Question: Consider the following scene.

I transformed pMin and pMax from world space to viewport space. The area bound by pMin and pMax follows the users mouse sliding over the plane (larger rectangle).
Is there a way inside the fragment shader to decide if the fragment lies within the inner area or not? I tried comparing with gl_FragCoord.x and gl_FragCoord.z but it does not yield correct results.
'''
if((gl_FragCoord.x < splitMax.x && gl_FragCoord.x > splitMin.x)
&& (gl_FragCoord.z < splitMax.z && gl_FragCoord.z > splitMin.z)){
//within area following the mouse
} else {
//outside of area following the mouse
}
'''
In cascaded shadow mapping, shadow maps are chosen based on the fragment's z value and whether it lies inside the computed frustum split z values. I'm trying to do the same only that I want my look up to also consider the x coordinate.
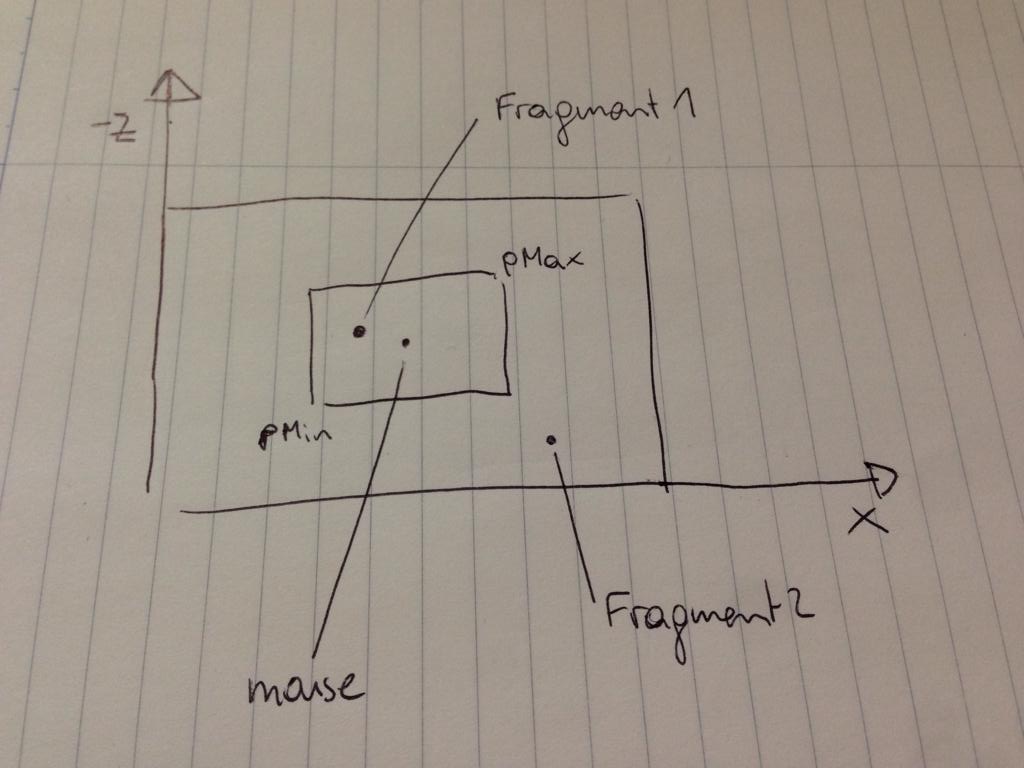
Answer: Thanks to a guy in ##opengl on freenode, I managed to get this working the following way:
: Transform the incoming vertex to world space
'''
out vec4 worldPos;
...
worldPos = modelMatrix * vec4(vertex, 1.0);
'''
: Send in pMin and pMax in world space coordinates
'''
in vec3 pMin, pMax;
in vec4 worldPos;
...
if((worldPos.x > pMin.x && worldPos.x < pMax.x) && (worldPos.z > pMin.z && worldPos.z < pMax.z)){
FragColor = vec4(1.0, 0.0, 0.0, 1.0);
} else {
FragColor is scene lighting
}
'''
Result: